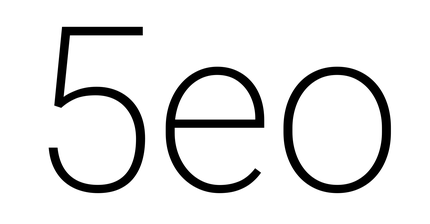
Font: Roboto_ExtraLight